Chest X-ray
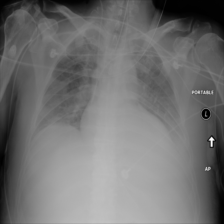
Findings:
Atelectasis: negative
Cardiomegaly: negative
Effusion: negative
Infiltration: positive
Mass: negative
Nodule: negative
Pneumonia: negative
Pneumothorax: negative
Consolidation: negative
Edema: negative
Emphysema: negative
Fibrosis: negative
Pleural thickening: negative
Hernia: negative